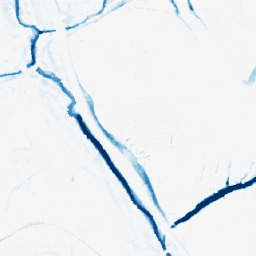
Category: morphological
Decomposition family: morphological_ellipse
Decomposition parameters: operation: closing
width: 10
height: 10
Upsampling method: nearest
Upsampling parameters: scale: 2
Upsampling scale: 2